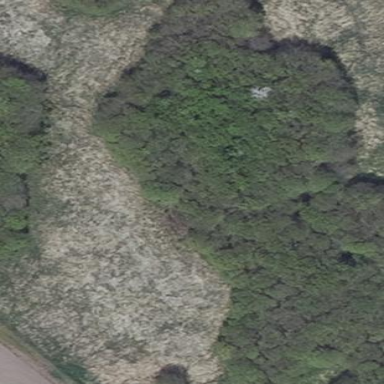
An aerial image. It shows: Landscape covered with heath.